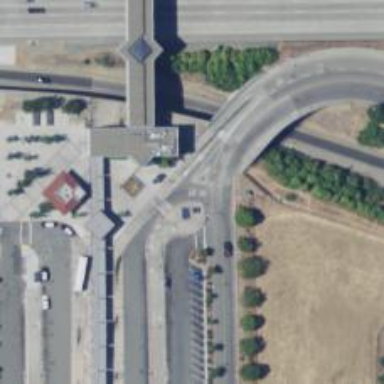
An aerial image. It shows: Busway road with sidewalk on the left.